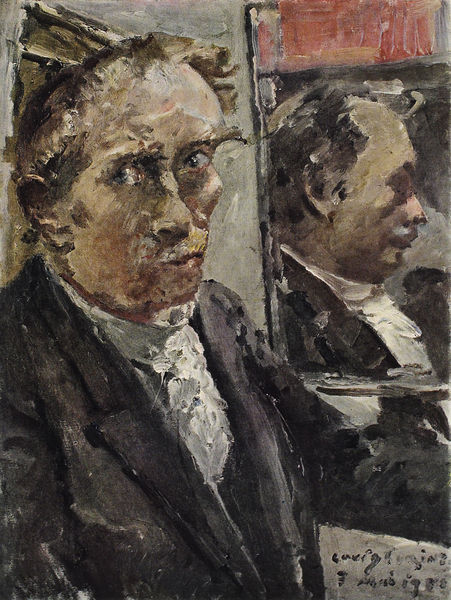
Titel: Letztes Selbstbildnis
Künstler: Lovis Corinth
Institution: Zürich, Kunsthaus
Schlagwörter: dunkel, gemälde, mann, weiß, grau, hut, nase, profil, schwarz, blick, rot, expressionismus, malerei, anzug, bart, hemd, arm, augen, portrait, porträt, spiegel, spiegelung, pastos, haare, augenbrauen, ohren, schrift, jackett, sakko